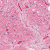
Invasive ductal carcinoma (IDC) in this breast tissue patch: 0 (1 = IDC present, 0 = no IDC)